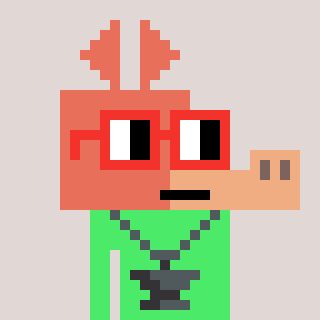
a pixel art character with square red glasses, a aardvark-shaped head and a teal-colored body on a warm background